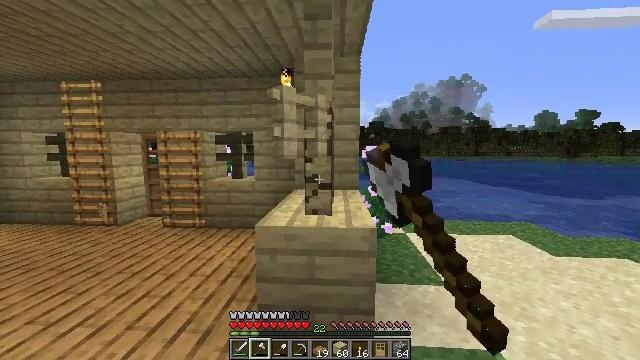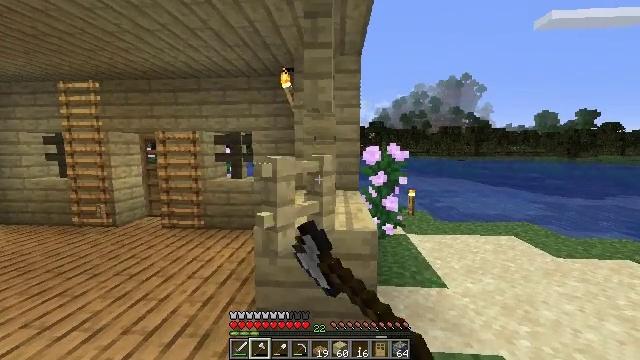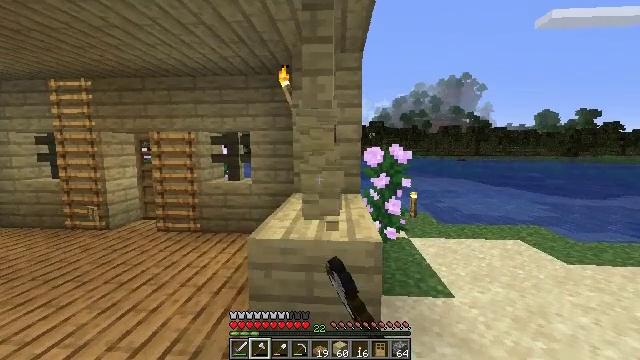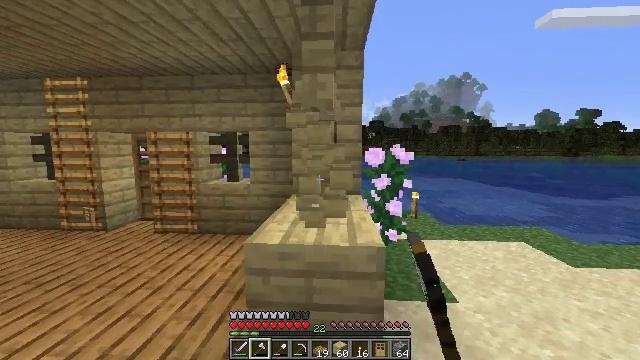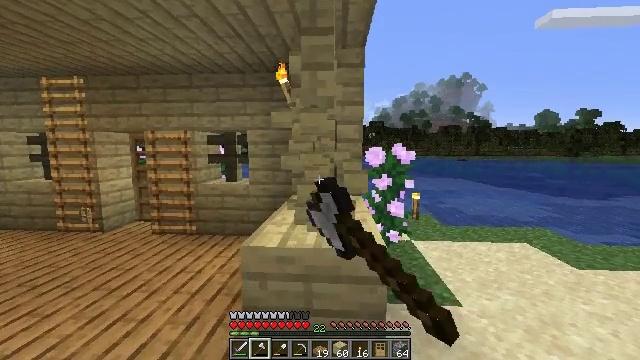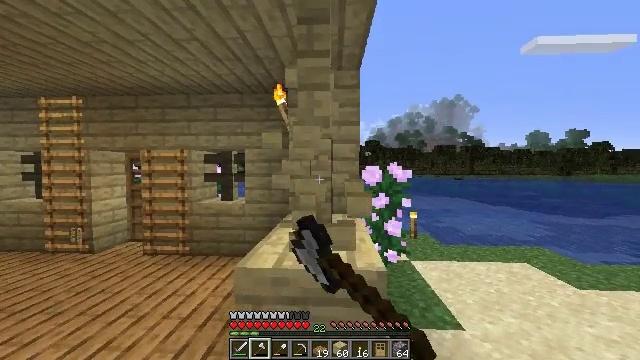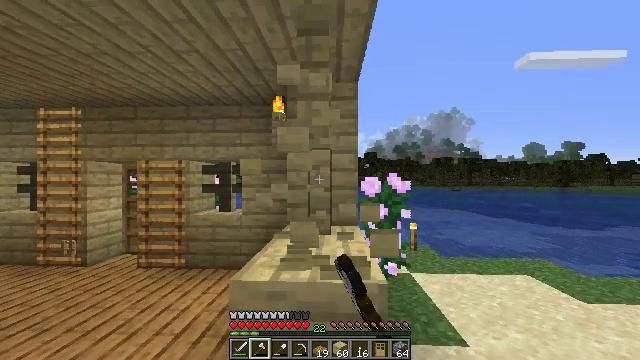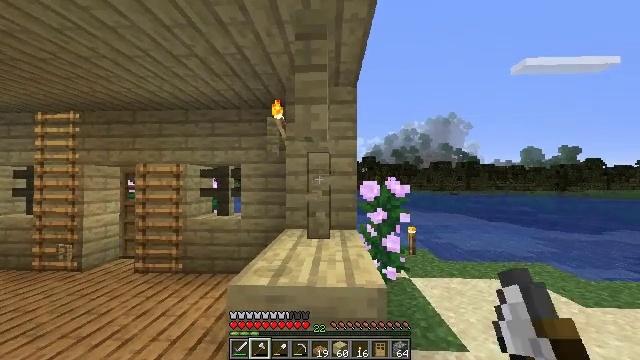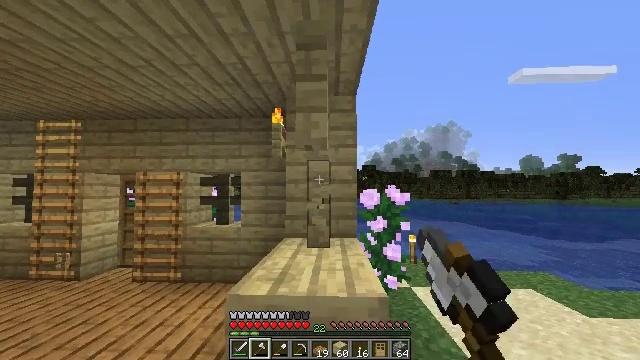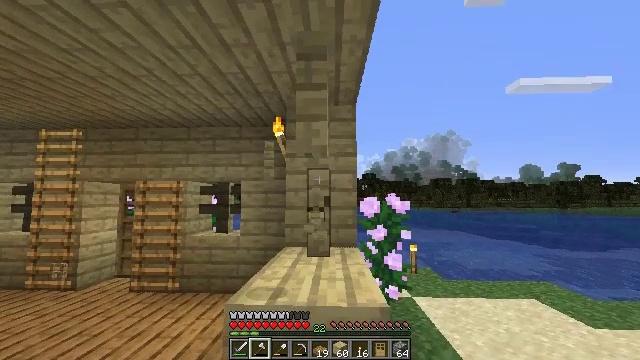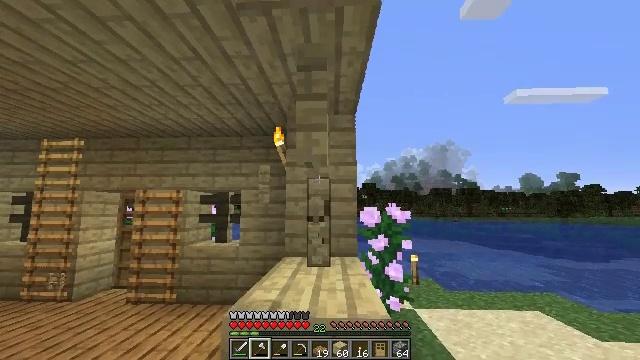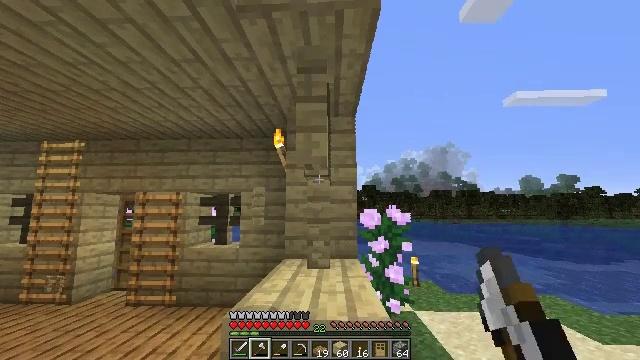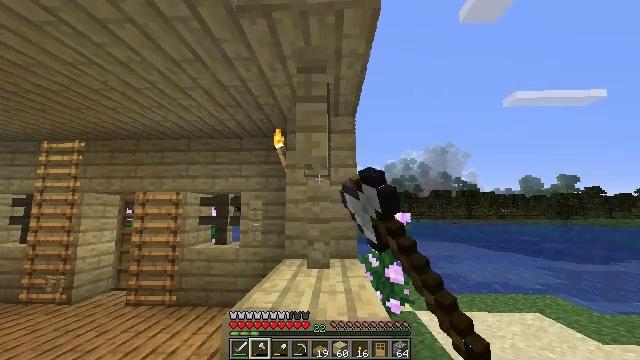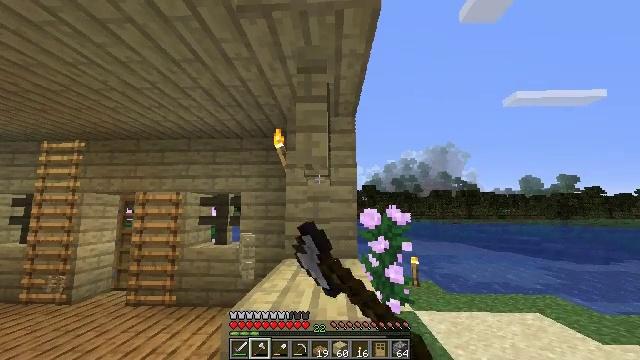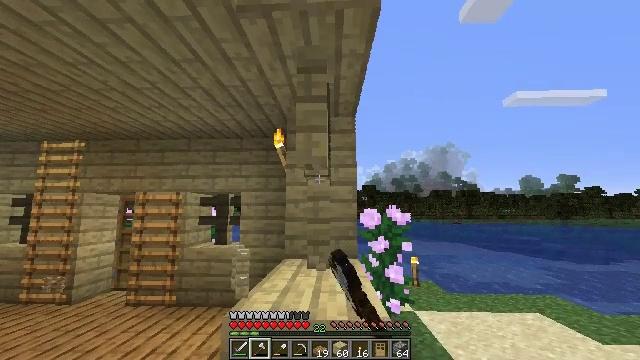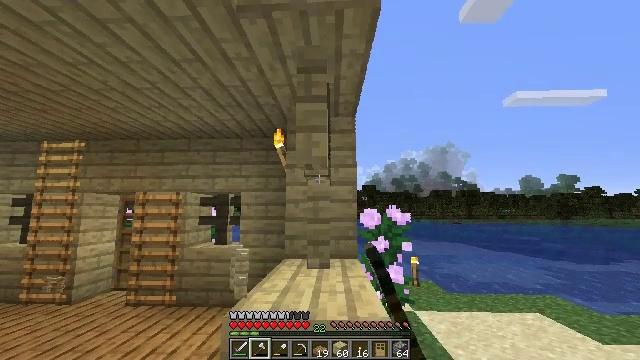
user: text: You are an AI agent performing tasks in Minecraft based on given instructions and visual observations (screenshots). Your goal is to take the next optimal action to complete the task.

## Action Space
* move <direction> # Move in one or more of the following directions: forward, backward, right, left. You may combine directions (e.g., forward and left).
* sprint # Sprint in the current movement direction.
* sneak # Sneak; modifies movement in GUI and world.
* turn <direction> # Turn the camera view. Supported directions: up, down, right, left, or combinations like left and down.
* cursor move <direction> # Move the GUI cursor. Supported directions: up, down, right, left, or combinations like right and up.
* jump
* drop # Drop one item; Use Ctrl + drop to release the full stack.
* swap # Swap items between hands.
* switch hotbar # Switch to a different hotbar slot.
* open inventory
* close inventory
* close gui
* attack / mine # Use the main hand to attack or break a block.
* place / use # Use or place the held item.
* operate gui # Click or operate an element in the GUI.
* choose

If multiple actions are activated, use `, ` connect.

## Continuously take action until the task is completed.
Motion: motion action
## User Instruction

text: Break the birch fence.
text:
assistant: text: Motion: move forward, attack / mine
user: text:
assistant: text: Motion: move forward, attack / mine
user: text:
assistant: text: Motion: attack / mine
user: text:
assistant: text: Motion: attack / mine
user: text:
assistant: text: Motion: turn up, attack / mine
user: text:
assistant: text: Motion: turn up, attack / mine
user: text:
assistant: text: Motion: attack / mine
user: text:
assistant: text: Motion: turn up, attack / mine
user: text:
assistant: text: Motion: turn up, attack / mine
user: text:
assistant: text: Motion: turn up, attack / mine
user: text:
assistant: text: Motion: attack / mine
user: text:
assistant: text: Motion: attack / mine
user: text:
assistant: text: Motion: attack / mine
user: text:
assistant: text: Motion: attack / mine
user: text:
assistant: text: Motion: attack / mine
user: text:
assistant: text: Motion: attack / mine
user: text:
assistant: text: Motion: attack / mine
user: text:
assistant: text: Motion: attack / mine
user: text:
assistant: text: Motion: attack / mine
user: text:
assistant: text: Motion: attack / mine
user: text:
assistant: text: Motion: attack / mine
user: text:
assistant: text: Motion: attack / mine
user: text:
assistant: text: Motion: attack / mine
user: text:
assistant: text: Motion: attack / mine
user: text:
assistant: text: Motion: attack / mine
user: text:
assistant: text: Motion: attack / mine
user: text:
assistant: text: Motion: attack / mine
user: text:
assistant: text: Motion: attack / mine
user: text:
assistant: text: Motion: attack / mine
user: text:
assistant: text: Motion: attack / mine